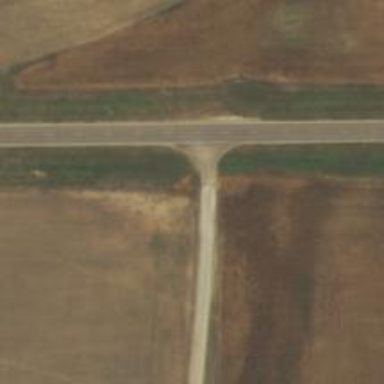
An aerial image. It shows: Service road.